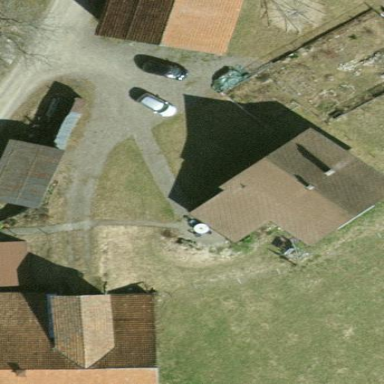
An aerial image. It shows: Farmyard area.